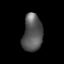
Tissue: lung
Cell type: Epithelial cells
Senescence score: 0.1753
Nuclear area (px): 717
Mean DAPI intensity: 87.821